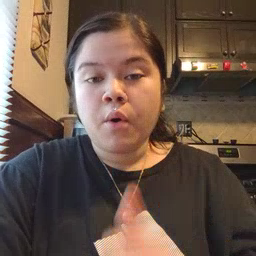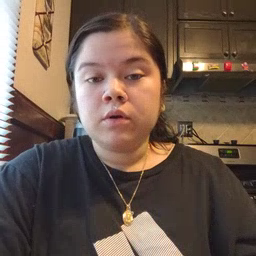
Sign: tomorrow